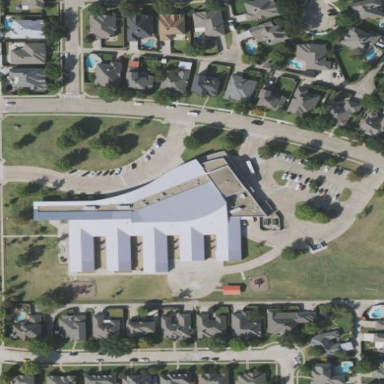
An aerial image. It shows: School building.